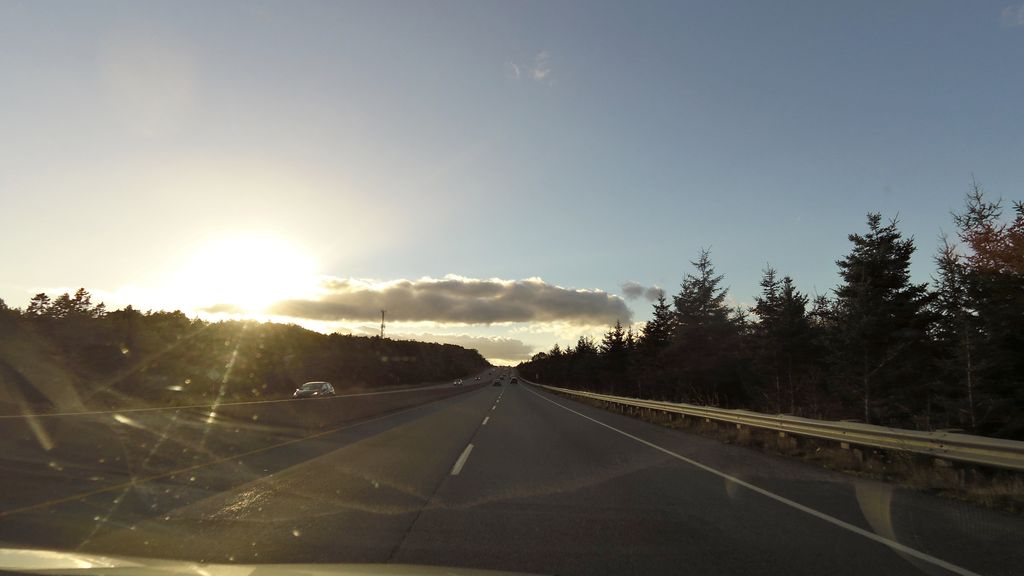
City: halifax